Question: I'm trying to change the entire background color of a WatchKit app using this:
'''
self.group.setBackgroundColor(UIColor(red: 15/250, green: 121/250, blue: 205/250, alpha: 1.0))
'''
The bottom and the top color, however, remain the default black. I set the interface controller insets left, right, top, and bottom to 0, and I also set the 'WKInterfaceGroup' radius to zero. What am I missing?

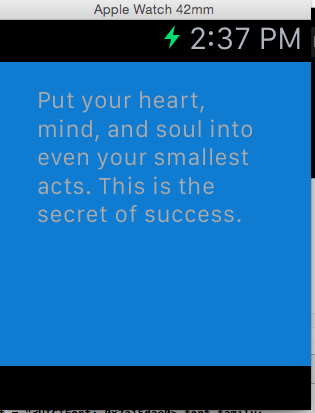
Answer: There are a few possible problems you could be running into here.
### Glance Interface
First off, if you are using a Glance Interface Controller, there will always be a black overlay at the bottom to account for the paging indicators. You cannot get rid of this.
### Groups
If you are using a regular interface controller, then your group is not set up quite right. It should be "Relative to Container" for both width and height with no other sibling groups.
### Interface Controllers
The easiest way though to set the entire background color (minus the status bar of course) is to set the background color directly on the interface controller. That will result in an image that looks like the following.

Somewhere in those answers should be the solution to your issue.